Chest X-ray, PA view. Patient: 67 years old, sex F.
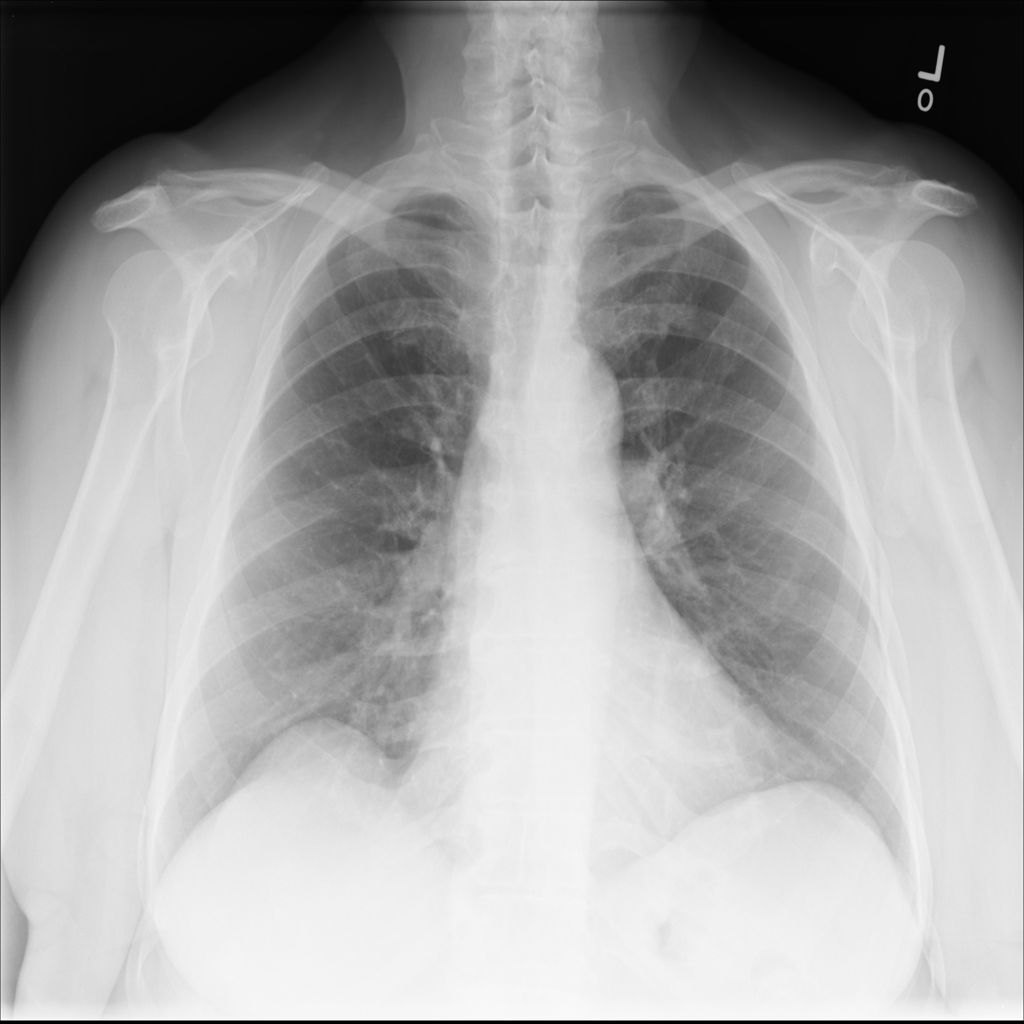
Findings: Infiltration